Chest X-ray:
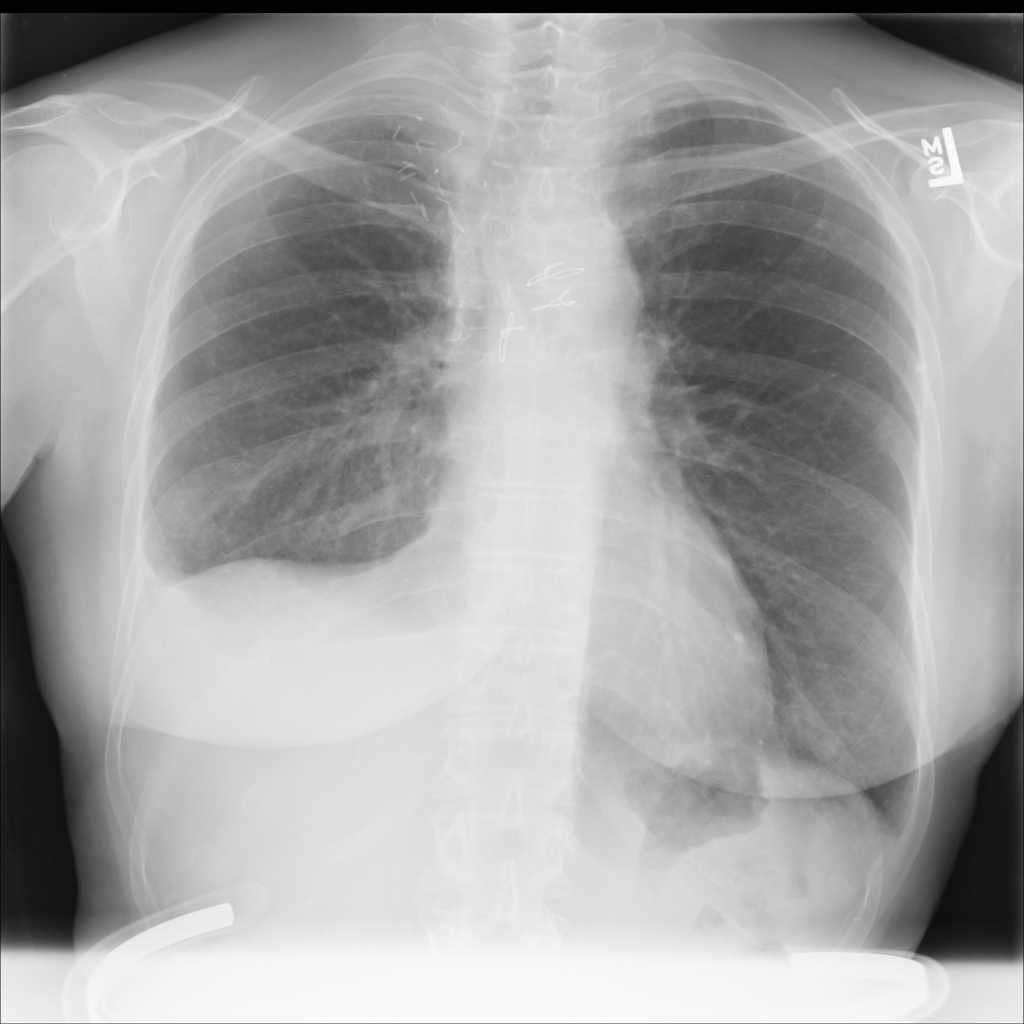
Findings: Effusion, Pleural Thickening
No abnormal finding: no